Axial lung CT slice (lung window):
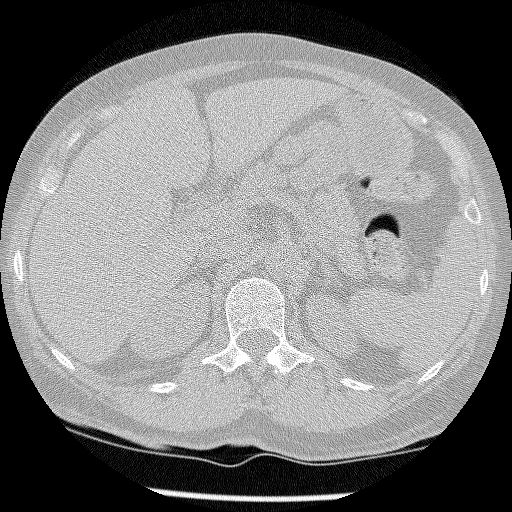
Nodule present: no